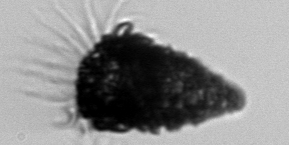
Label: Tintinnopsis